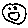
Label: smiley face